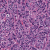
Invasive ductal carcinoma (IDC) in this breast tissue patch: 1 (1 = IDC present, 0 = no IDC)